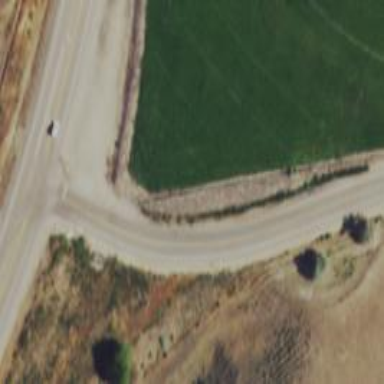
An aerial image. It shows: Asphalt road classified as tertiary.